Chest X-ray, AP view. Patient: 37 years old, sex M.
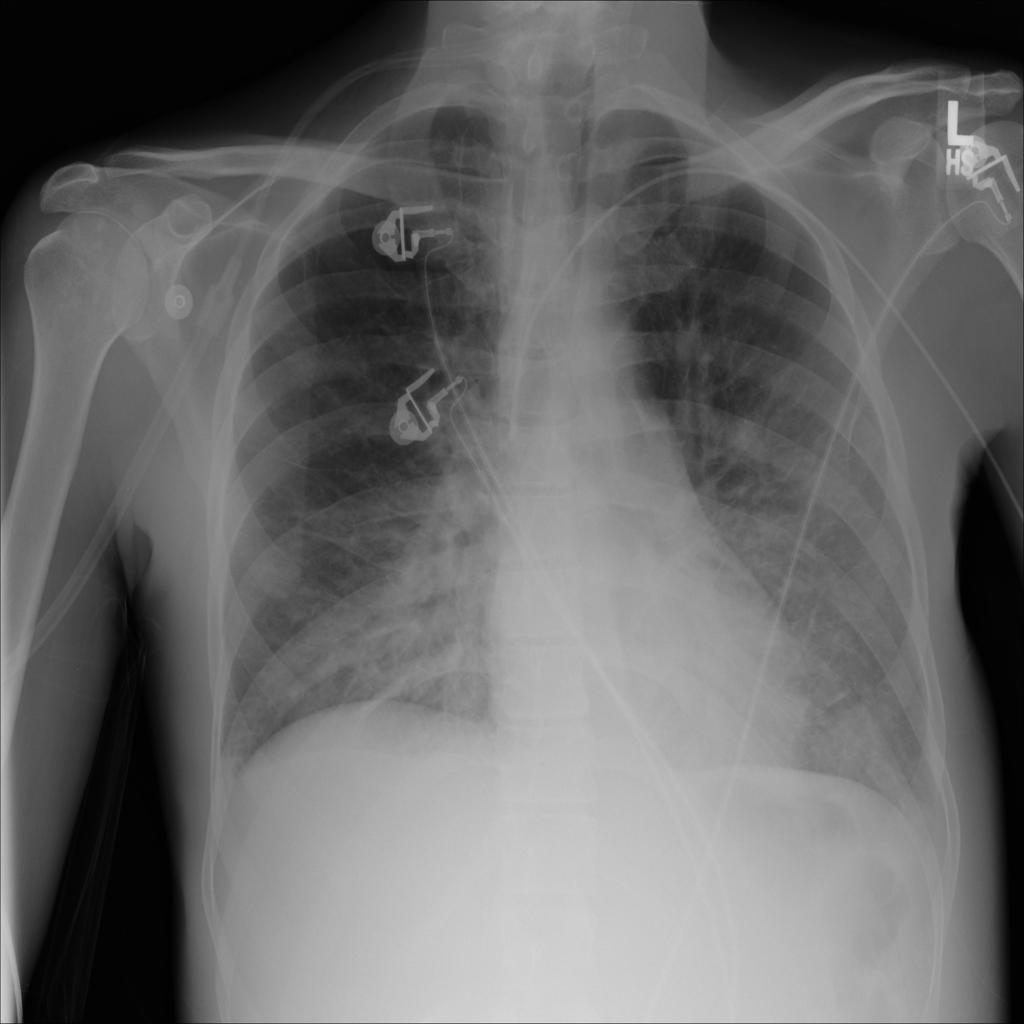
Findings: Infiltration